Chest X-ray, PA view. Patient: 64 years old, sex F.
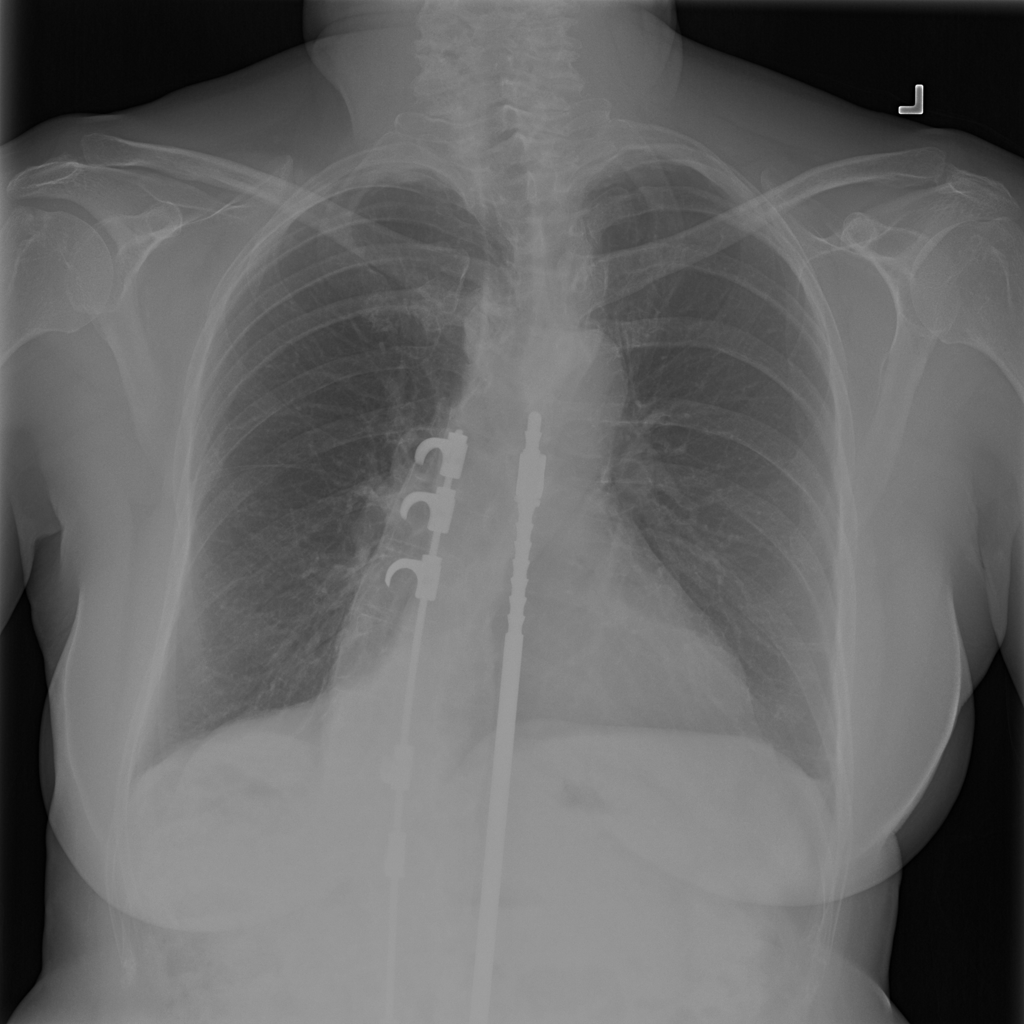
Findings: No Finding